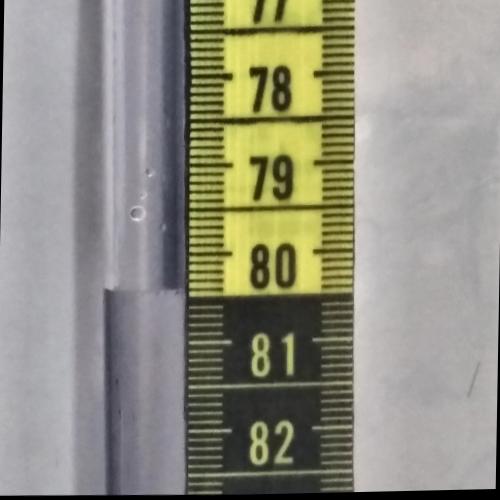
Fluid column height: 80.4 cm